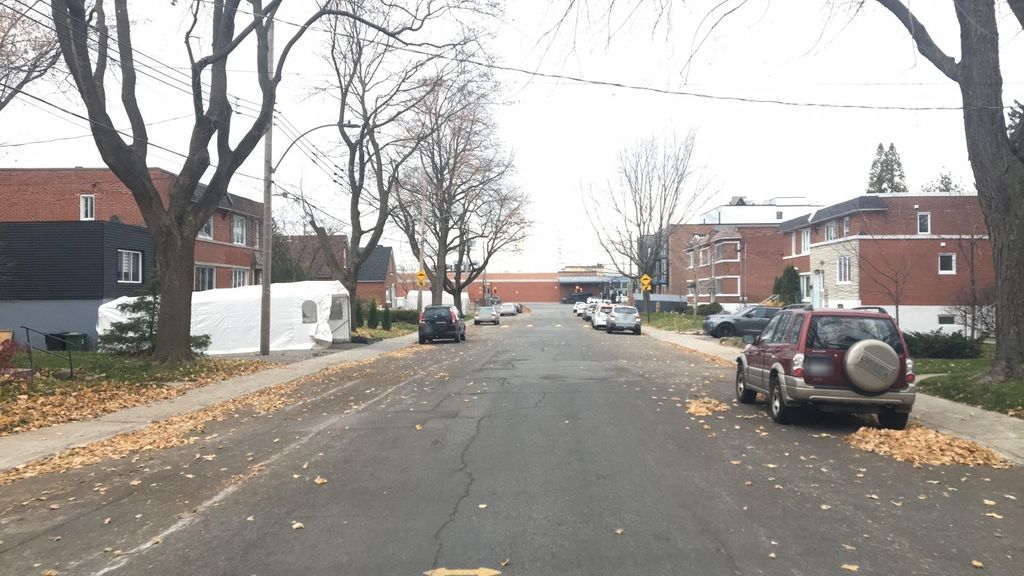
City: montreal